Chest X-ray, AP view. Patient: 19 years old, sex F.
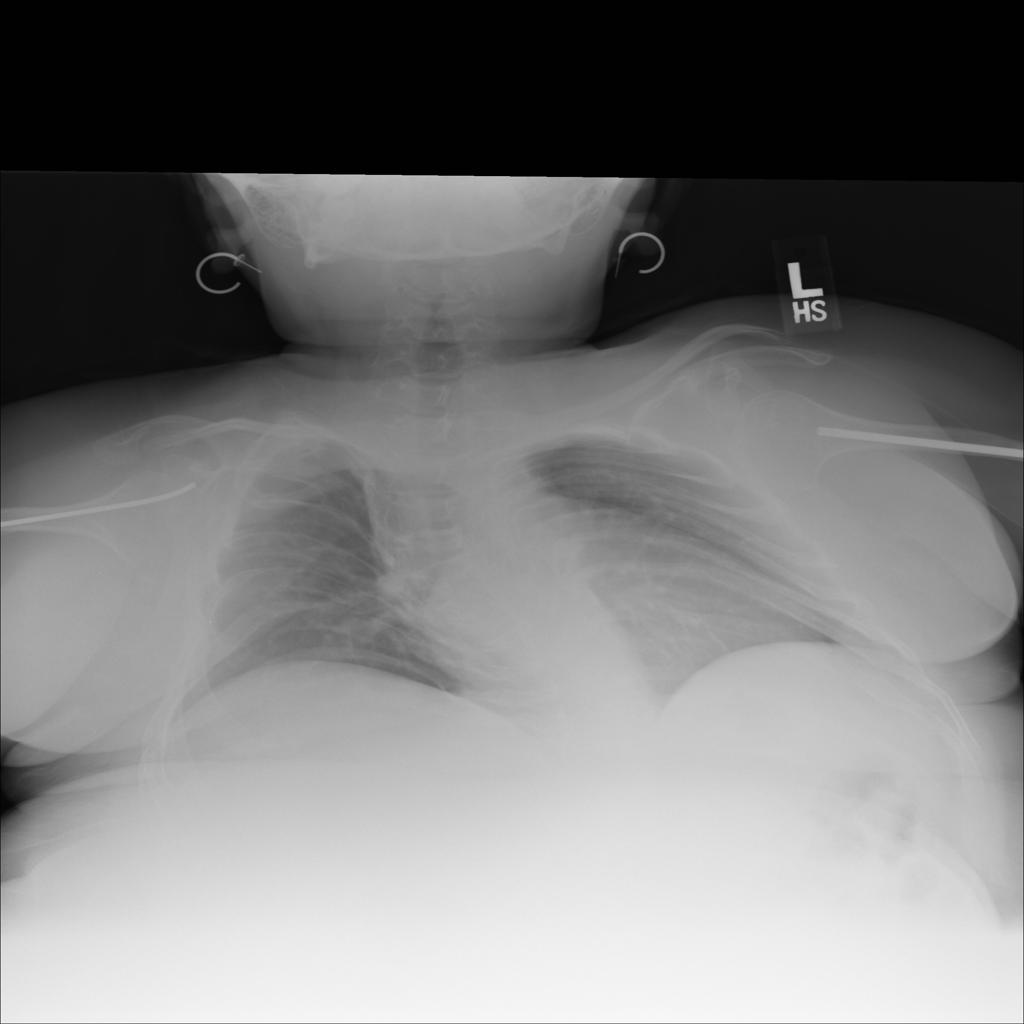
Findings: No Finding